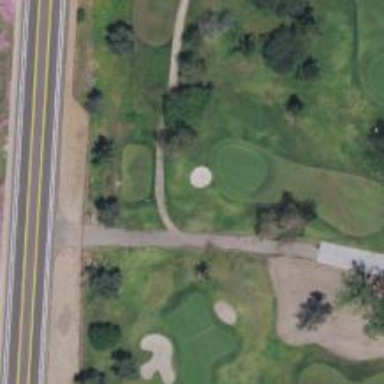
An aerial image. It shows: View of golf hole.